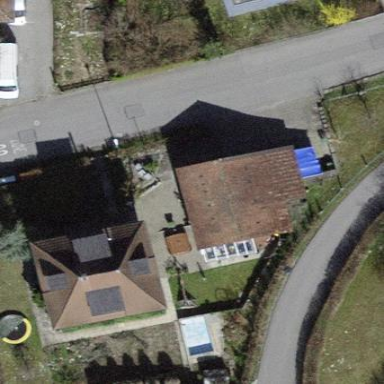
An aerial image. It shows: Shed.